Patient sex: M
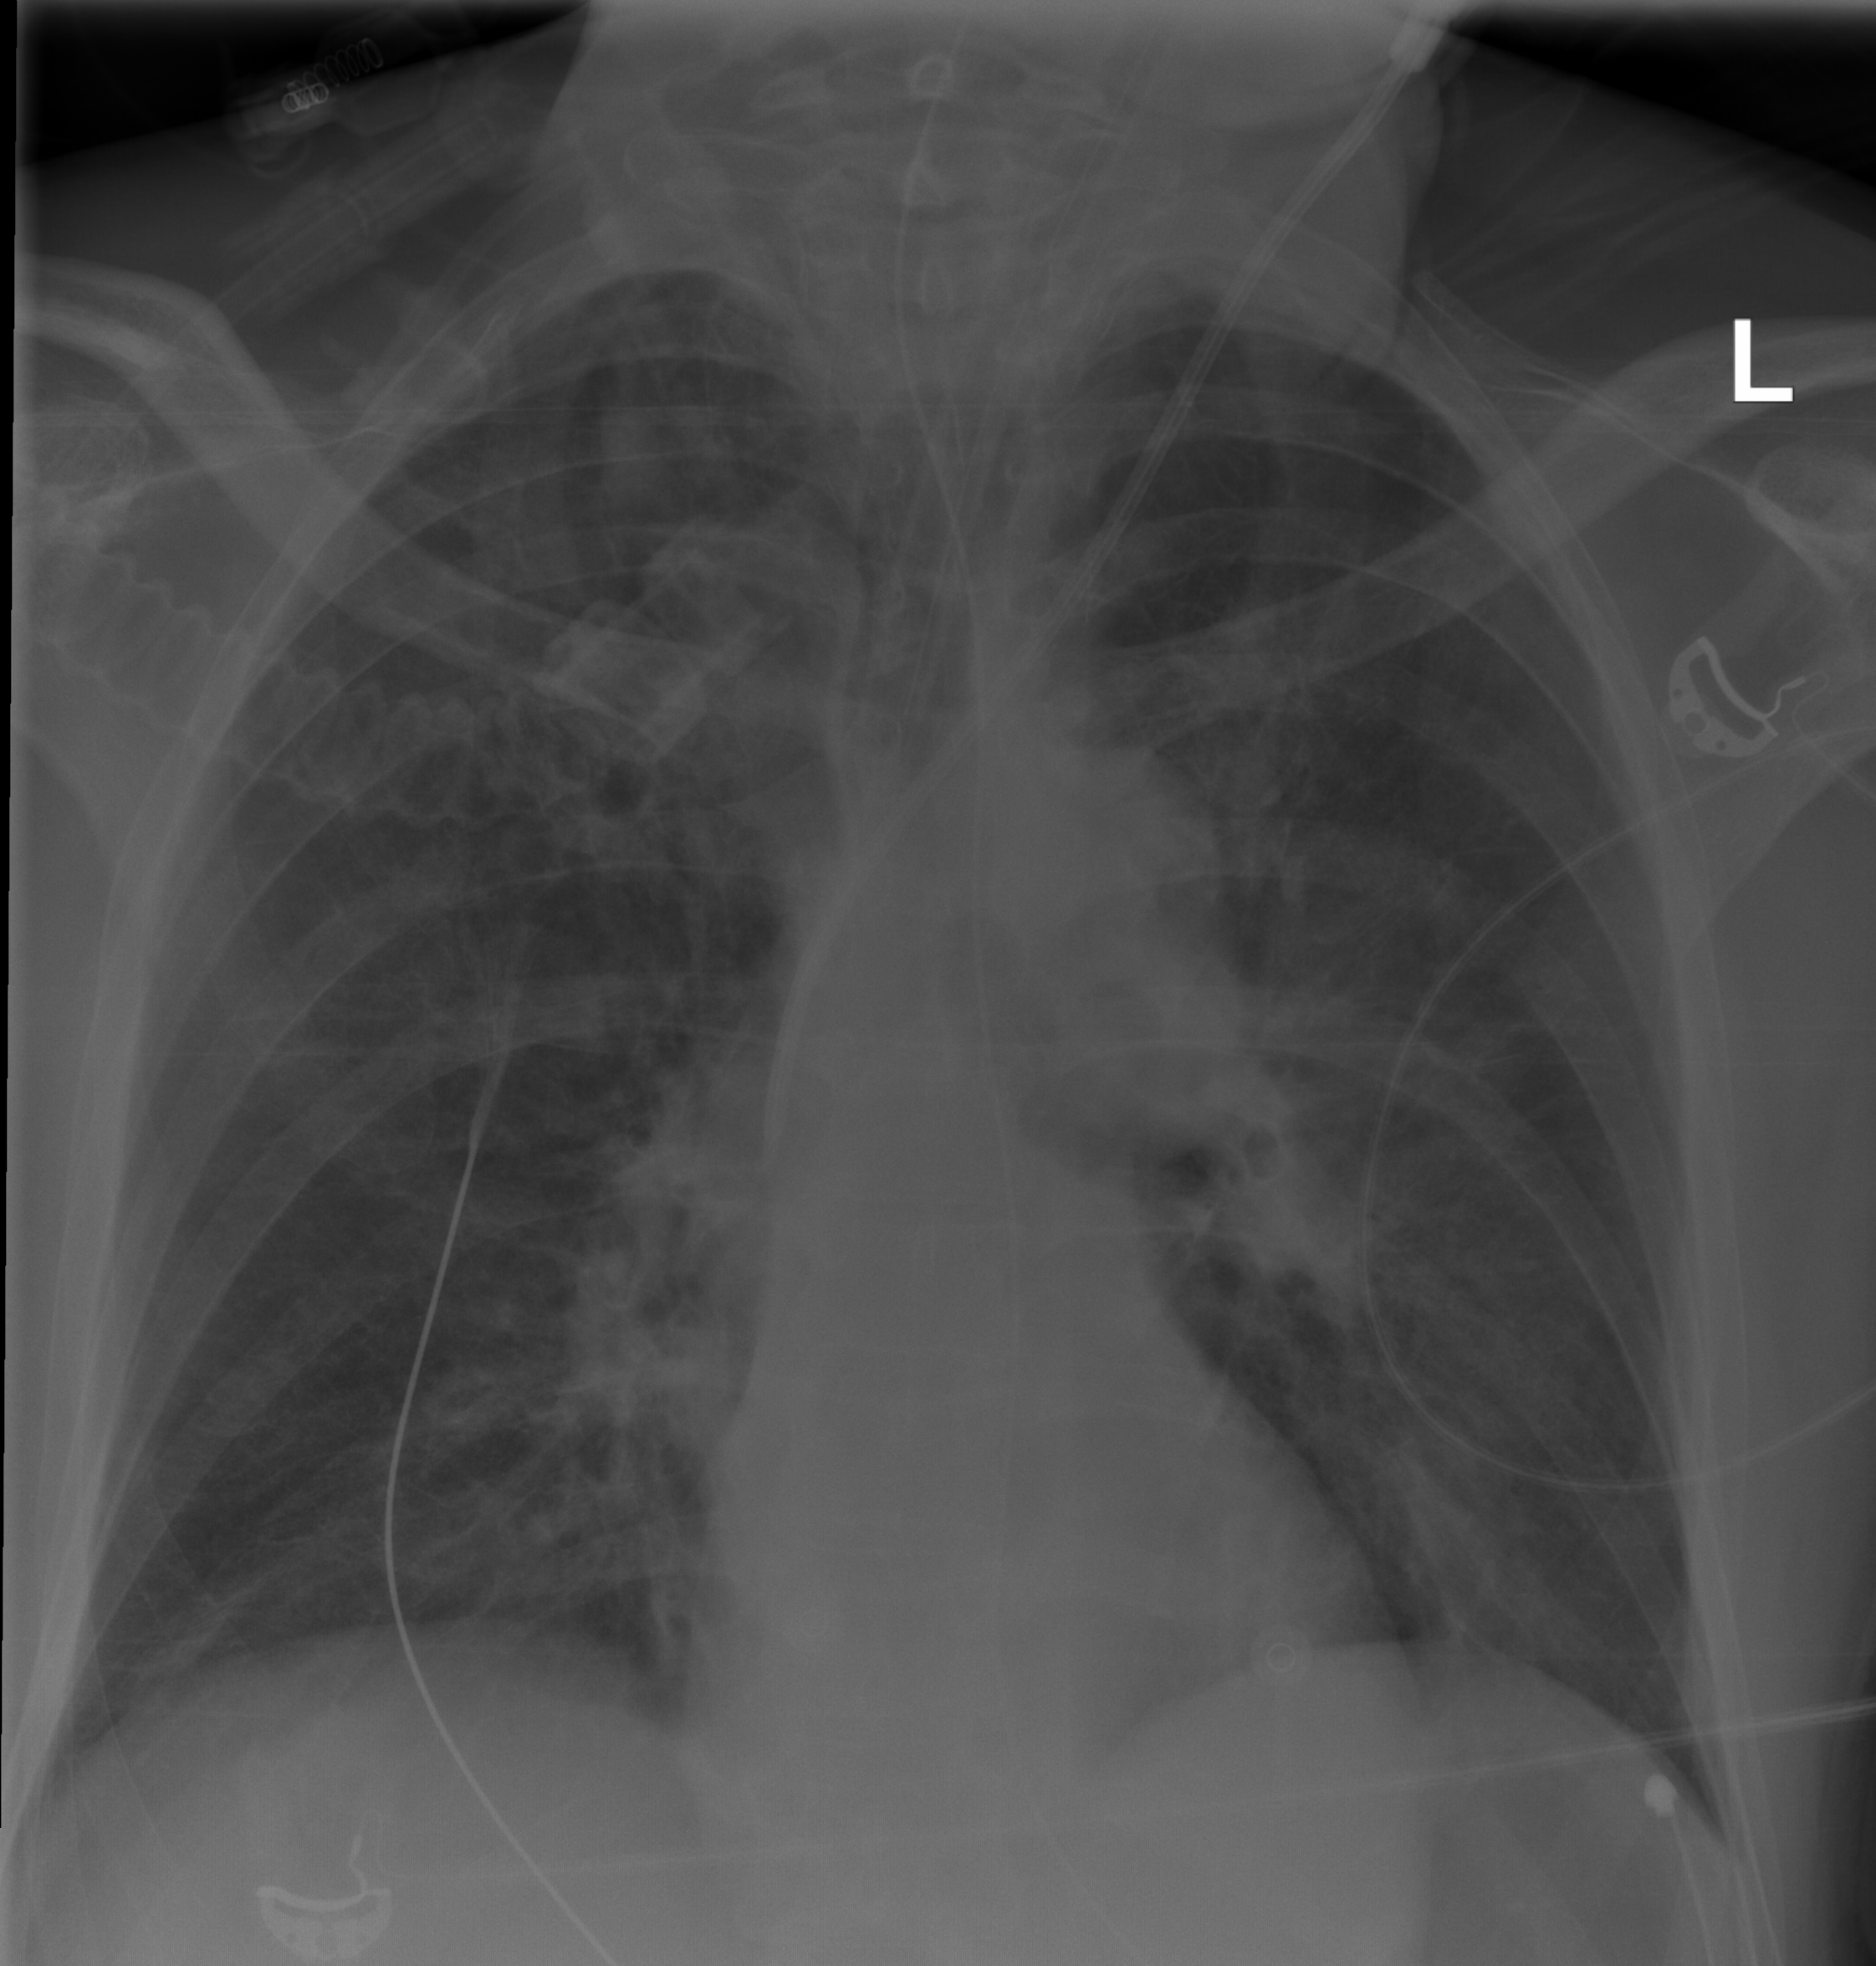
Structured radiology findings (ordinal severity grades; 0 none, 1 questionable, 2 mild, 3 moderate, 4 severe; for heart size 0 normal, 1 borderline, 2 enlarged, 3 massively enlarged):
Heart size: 0
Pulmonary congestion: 0
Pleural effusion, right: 0
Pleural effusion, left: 0
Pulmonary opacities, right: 0
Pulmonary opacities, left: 2
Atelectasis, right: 0
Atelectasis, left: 0